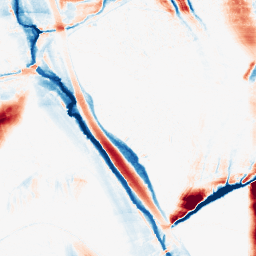
Category: morphological
Decomposition family: morphological_ellipse
Decomposition parameters: operation: average
width: 10
height: 50
Upsampling method: sinc_blackman
Upsampling parameters: scale: 2
kernel_size: 8
Upsampling scale: 2